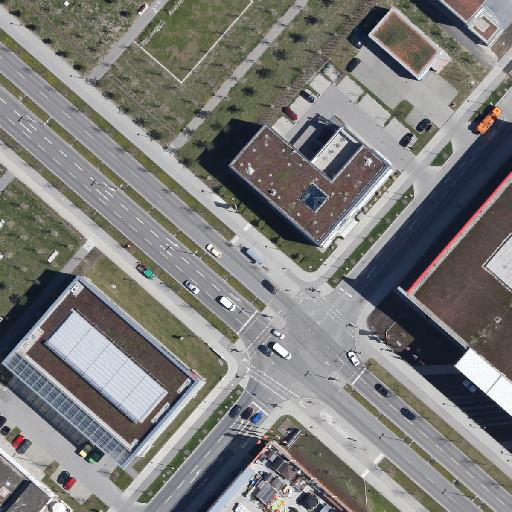
Referring expression: car driving on the road